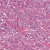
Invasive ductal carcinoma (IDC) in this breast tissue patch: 1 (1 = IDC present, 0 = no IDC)